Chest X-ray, PA view. Patient: 68 years old, sex F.
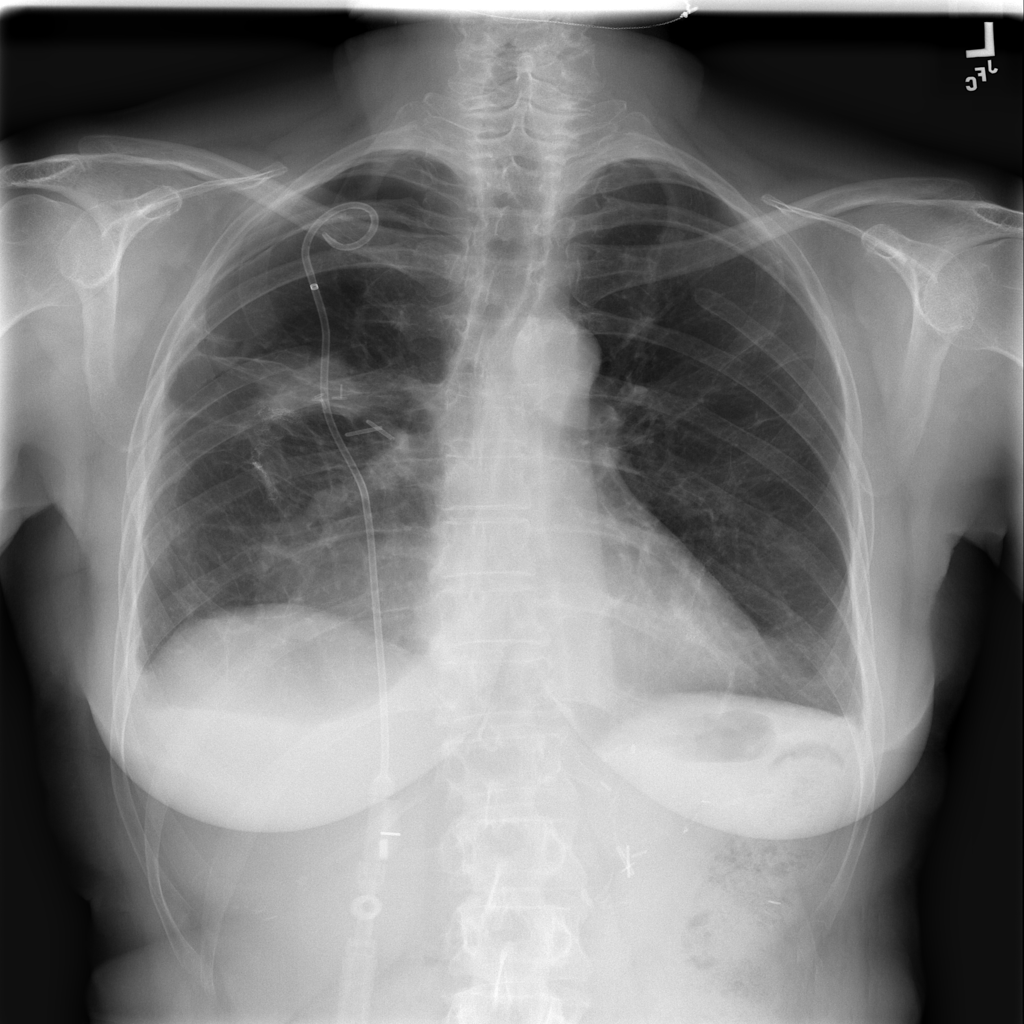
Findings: Effusion, Pneumothorax